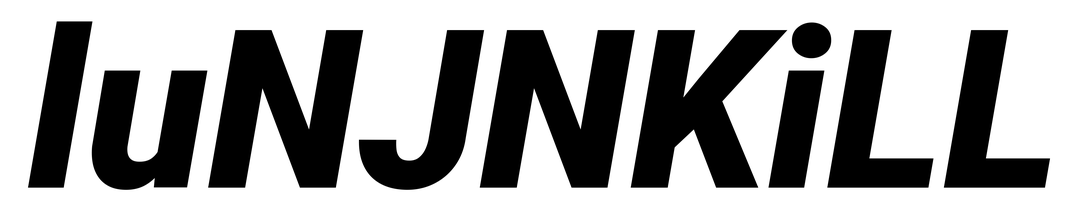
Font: Roboto-Italic_Black_Italic